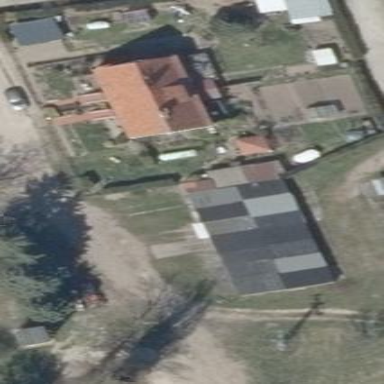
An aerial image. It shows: Group of garages.